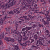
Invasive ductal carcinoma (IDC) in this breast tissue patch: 1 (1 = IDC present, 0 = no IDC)